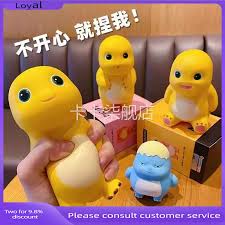
Label: nailong